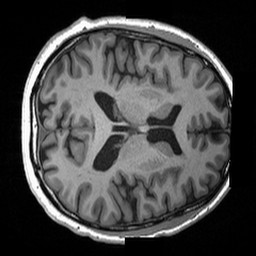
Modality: T1w
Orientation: axial
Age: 35
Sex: male
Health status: healthy
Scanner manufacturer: siemens
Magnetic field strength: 3 T
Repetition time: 2 s
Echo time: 0.00203 s